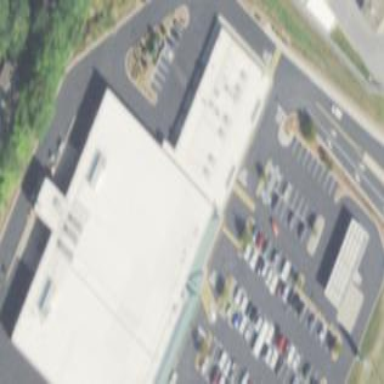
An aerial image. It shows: Building that houses supermarket.